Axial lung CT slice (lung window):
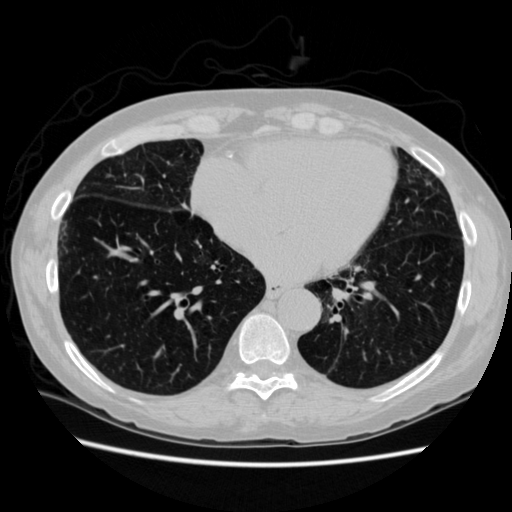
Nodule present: no